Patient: sex F, age 34
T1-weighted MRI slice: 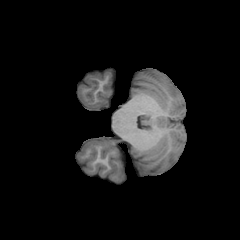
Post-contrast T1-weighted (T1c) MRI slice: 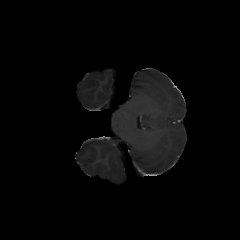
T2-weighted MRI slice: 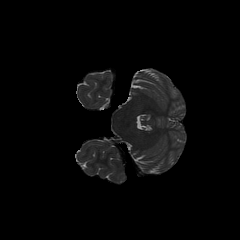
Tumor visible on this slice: no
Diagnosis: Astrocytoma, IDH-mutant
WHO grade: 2